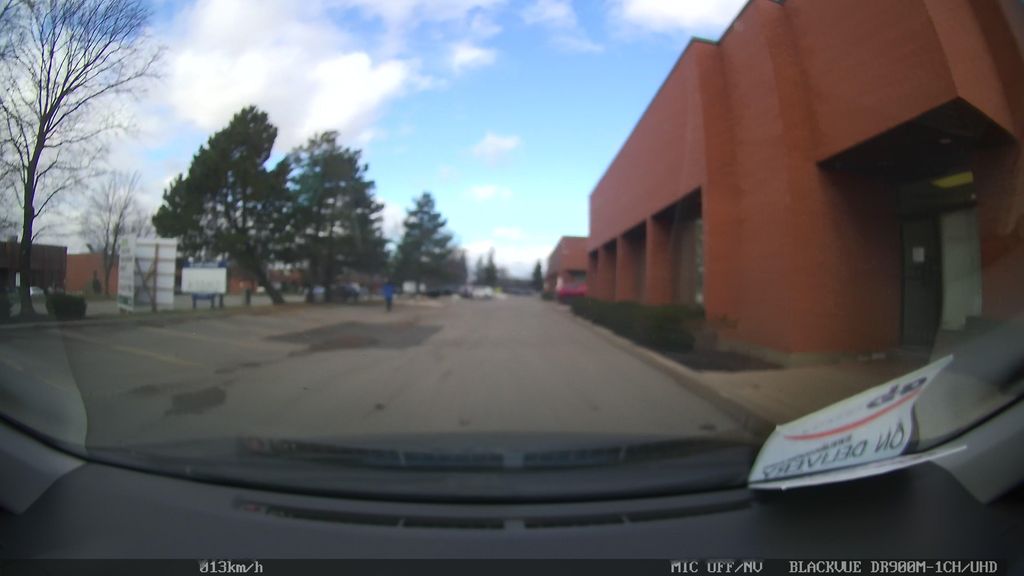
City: toronto